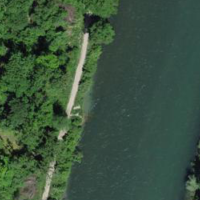
EUNIS habitat code: 15
Species observed at this site:
Tussilago farfara